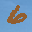
Label: 6